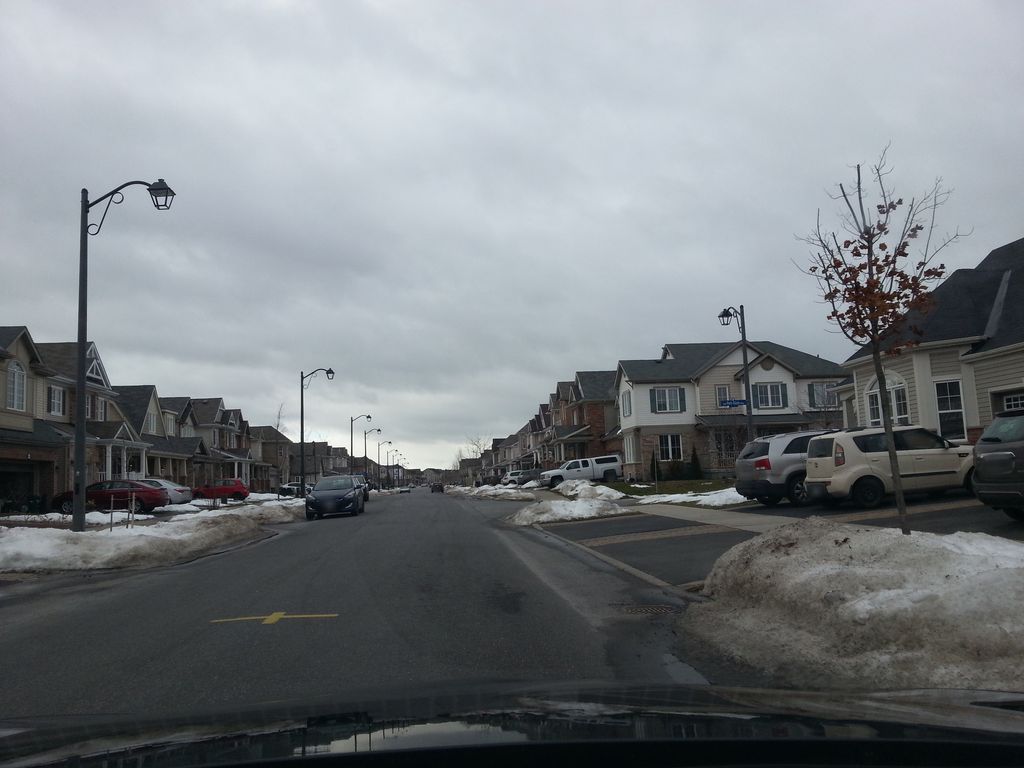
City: ottawa-gatineau